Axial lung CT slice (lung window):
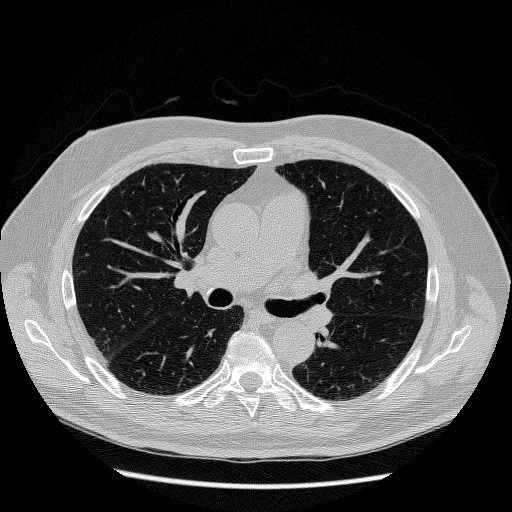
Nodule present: no